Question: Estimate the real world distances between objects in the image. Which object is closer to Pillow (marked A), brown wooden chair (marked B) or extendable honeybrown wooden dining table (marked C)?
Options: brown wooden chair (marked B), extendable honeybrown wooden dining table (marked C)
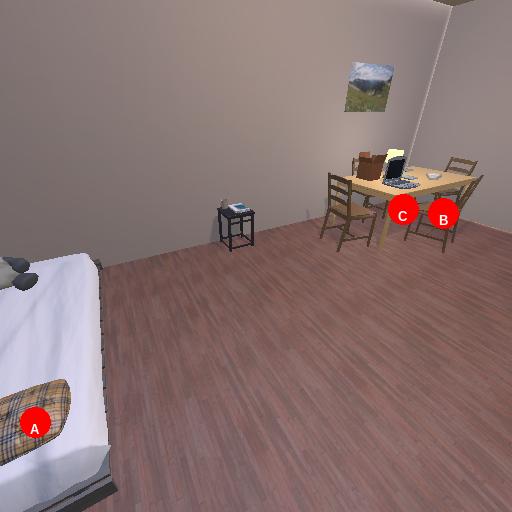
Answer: brown wooden chair (marked B)